Field crop: maize
Growth stage: 2
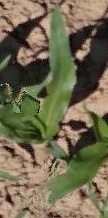
Species: maize